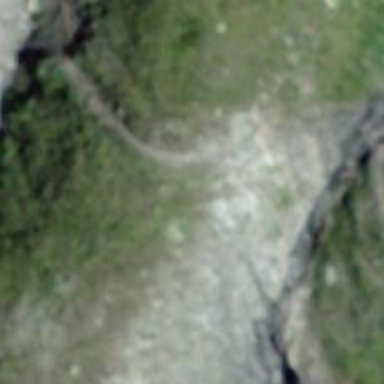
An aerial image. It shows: Path.